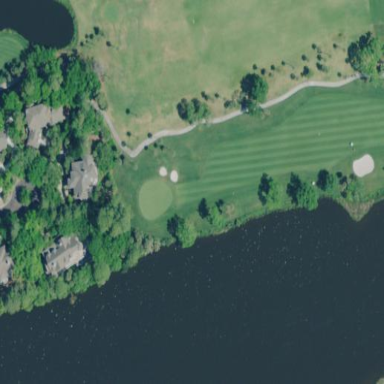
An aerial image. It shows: Well-maintained grass fairway on golf course.